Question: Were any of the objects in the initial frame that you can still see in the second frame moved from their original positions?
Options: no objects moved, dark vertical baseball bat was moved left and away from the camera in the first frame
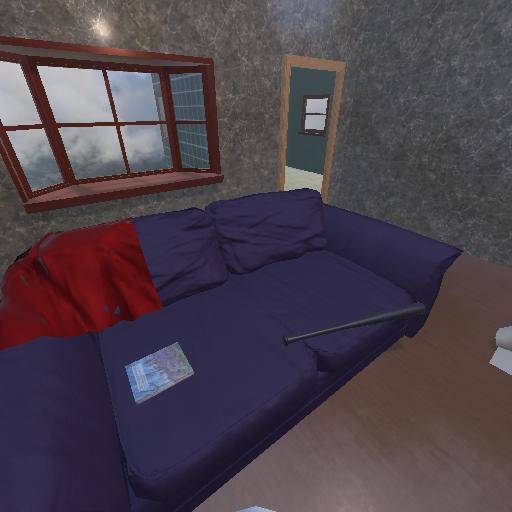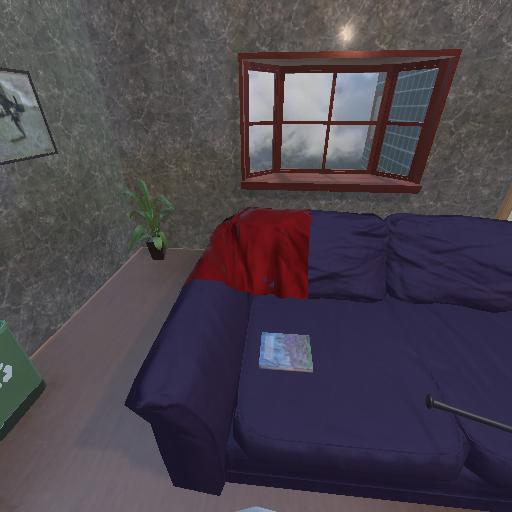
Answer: no objects moved